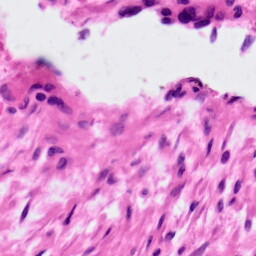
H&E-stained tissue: Ovarian